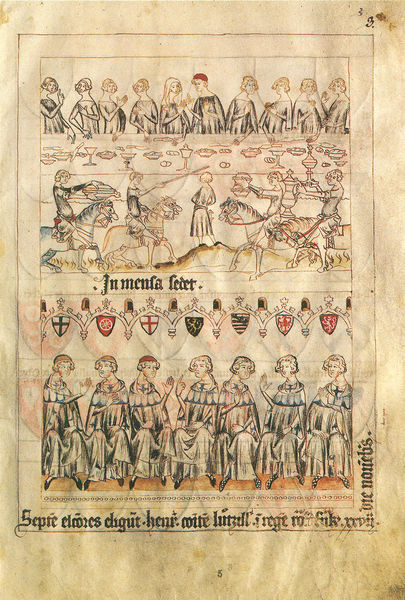
Titel: Trierer Bildhandschrift/Bilderchronik von Kaiser Heinrich VII. und Kurfürst Balduin von Luxemburg 1308-1313/ Kaiser Heinrichs Romfahrt
Schlagwörter: mann, frauen, menschen, männer, gesellschaft, versammlung, mensch, pferd, pferde, schrift, zwei, tafel, buch, druck, seite, illustration, text, beschriftung, mahl, buchseite, wappen, herzog, mönche, könige, preussen, altdeutsch, dänemark, sachsen, illustrationen, wapppen, speil, rittel, buchseite+